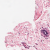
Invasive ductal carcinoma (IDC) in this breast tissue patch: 0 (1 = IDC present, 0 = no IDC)